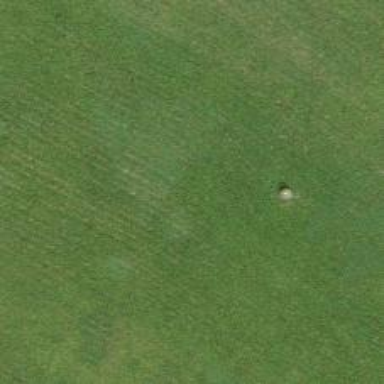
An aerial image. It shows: Disc golf hole in disc golf sport setting.